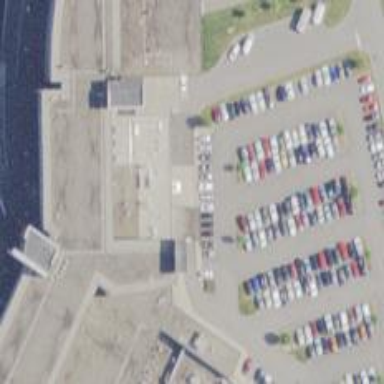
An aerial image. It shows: Entrance designated for emergency wards.